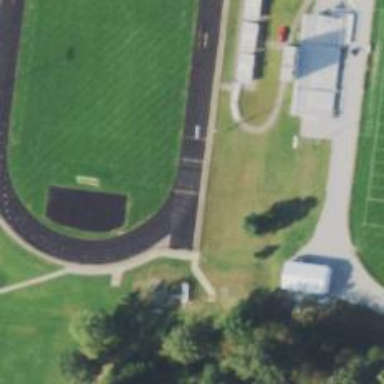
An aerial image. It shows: Athletics track located on leisure land.